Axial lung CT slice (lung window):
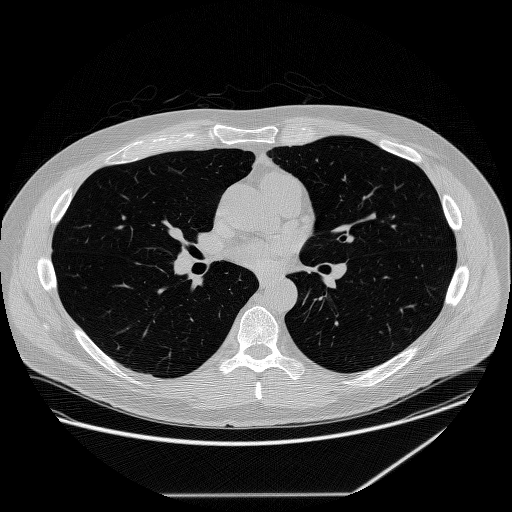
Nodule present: no